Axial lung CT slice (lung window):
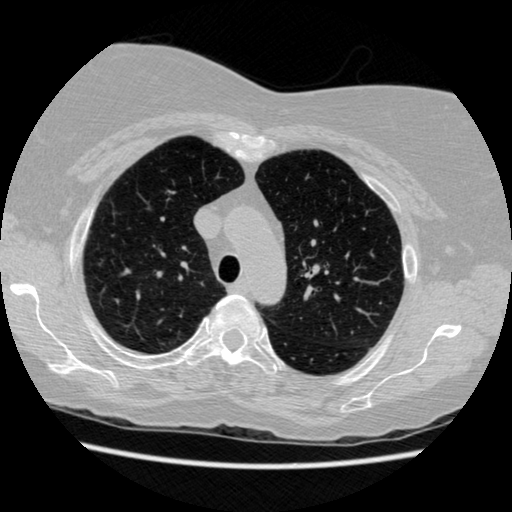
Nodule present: no